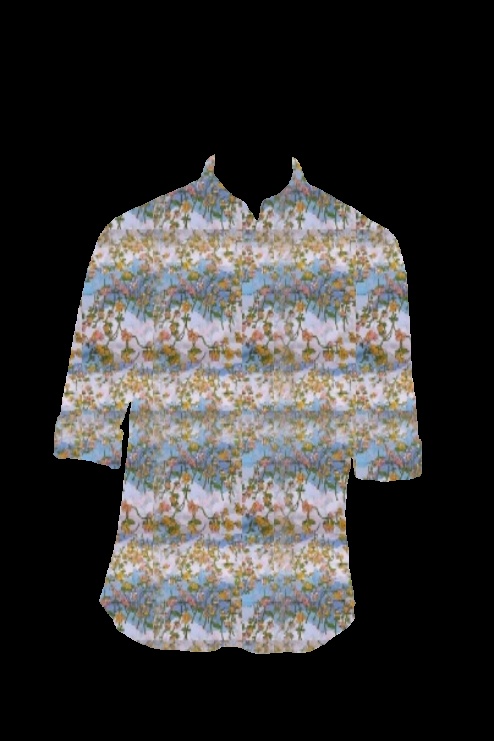
multi floral print button up tee